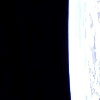
Label: space